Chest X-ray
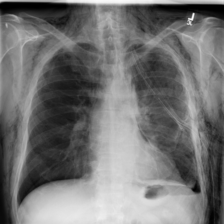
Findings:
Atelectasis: negative
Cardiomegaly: negative
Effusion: negative
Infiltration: negative
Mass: negative
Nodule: negative
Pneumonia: negative
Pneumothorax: positive
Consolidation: negative
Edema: negative
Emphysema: negative
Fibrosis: negative
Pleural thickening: negative
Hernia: negative